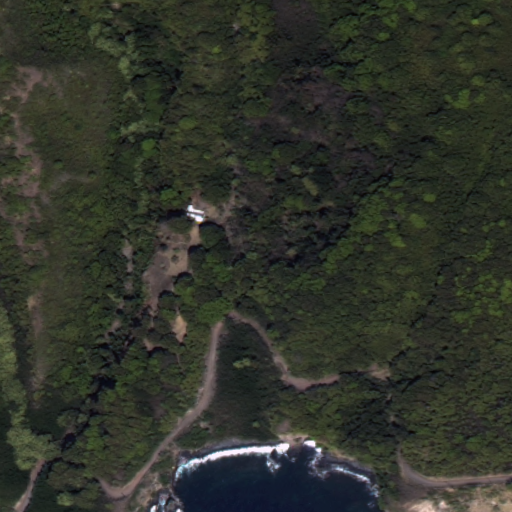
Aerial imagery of valley in Hawaii named Mikimiki Gulch containing only unknown